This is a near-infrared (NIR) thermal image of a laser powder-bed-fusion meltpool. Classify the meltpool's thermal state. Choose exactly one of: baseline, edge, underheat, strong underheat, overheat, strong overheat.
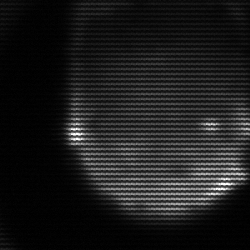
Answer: edge